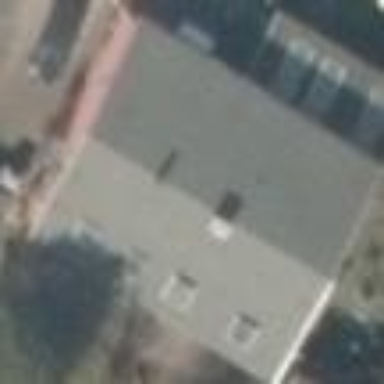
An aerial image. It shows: Guest house building.